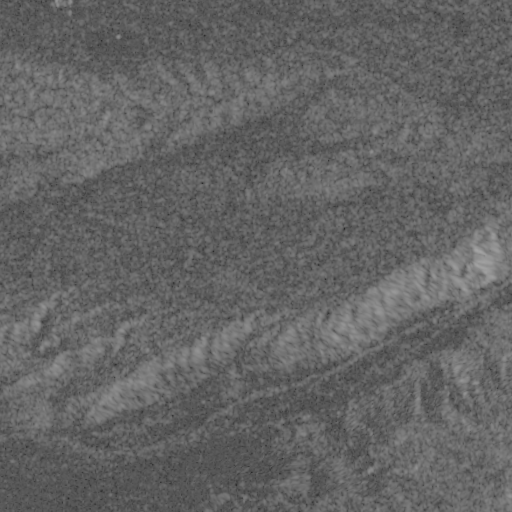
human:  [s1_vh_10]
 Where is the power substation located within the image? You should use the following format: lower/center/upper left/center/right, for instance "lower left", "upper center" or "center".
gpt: The power substation is located in the upper left of the image.
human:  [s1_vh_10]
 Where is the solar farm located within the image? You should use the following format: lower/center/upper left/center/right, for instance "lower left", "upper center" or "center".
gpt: The solar farm is located in the upper left of the image.
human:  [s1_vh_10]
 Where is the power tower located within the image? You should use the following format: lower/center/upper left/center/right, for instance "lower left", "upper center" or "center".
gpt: There is no power tower in the image.

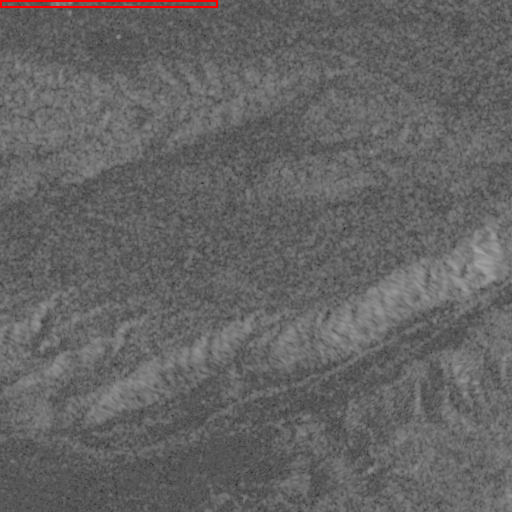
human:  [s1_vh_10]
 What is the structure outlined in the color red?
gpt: The structure outlined in red is a solar farm.
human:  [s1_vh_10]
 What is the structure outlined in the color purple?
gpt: There is no purple outline.